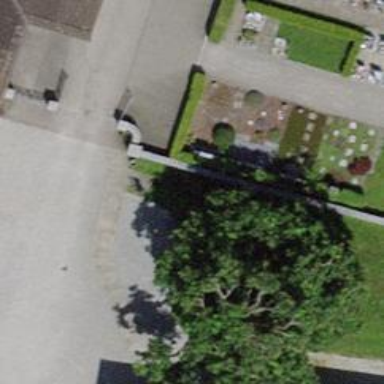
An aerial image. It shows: Blue bench.